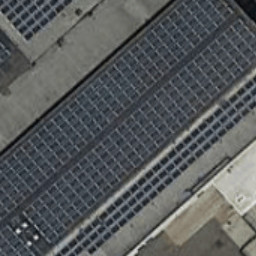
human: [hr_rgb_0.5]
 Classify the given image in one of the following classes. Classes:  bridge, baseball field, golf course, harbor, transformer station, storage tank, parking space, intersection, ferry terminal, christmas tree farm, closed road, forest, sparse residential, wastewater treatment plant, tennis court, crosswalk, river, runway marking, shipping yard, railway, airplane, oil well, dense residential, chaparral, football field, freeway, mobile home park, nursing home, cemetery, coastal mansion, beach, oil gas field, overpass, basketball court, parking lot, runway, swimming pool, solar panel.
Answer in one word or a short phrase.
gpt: solar panel